Interaction volume radius: 10 \u00c5
Interaction volume height: 10 \u00c5
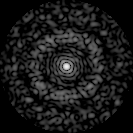
Disorder parameter: 0.8565